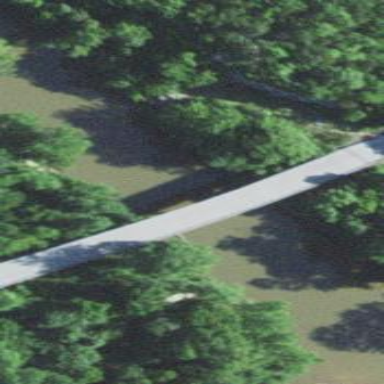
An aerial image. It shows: Man-made bridge.